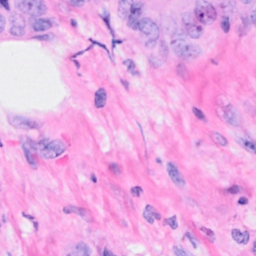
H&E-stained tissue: Breast